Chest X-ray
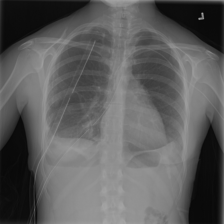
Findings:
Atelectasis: negative
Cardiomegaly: negative
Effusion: negative
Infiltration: negative
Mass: negative
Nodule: negative
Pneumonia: negative
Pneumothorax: negative
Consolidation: negative
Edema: negative
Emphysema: negative
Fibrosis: negative
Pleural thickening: negative
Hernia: negative